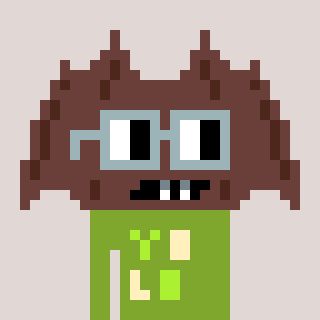
a pixel art character with square dark gray glasses, a bat-shaped head and a slimegreen-colored body on a warm background